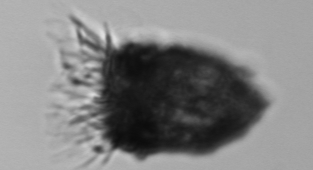
Label: Stenosemella_pacifica